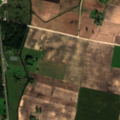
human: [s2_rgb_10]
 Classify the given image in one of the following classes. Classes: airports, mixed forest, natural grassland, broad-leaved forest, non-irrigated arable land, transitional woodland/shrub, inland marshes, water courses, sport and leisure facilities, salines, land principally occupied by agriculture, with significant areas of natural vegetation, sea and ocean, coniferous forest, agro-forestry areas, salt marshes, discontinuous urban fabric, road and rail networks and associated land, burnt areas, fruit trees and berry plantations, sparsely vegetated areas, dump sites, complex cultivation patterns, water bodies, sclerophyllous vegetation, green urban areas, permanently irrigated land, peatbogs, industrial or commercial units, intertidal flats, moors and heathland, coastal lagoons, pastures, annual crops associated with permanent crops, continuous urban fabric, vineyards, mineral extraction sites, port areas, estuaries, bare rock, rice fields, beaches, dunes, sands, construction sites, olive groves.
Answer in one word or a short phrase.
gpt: non-irrigated arable land, land principally occupied by agriculture, with significant areas of natural vegetation